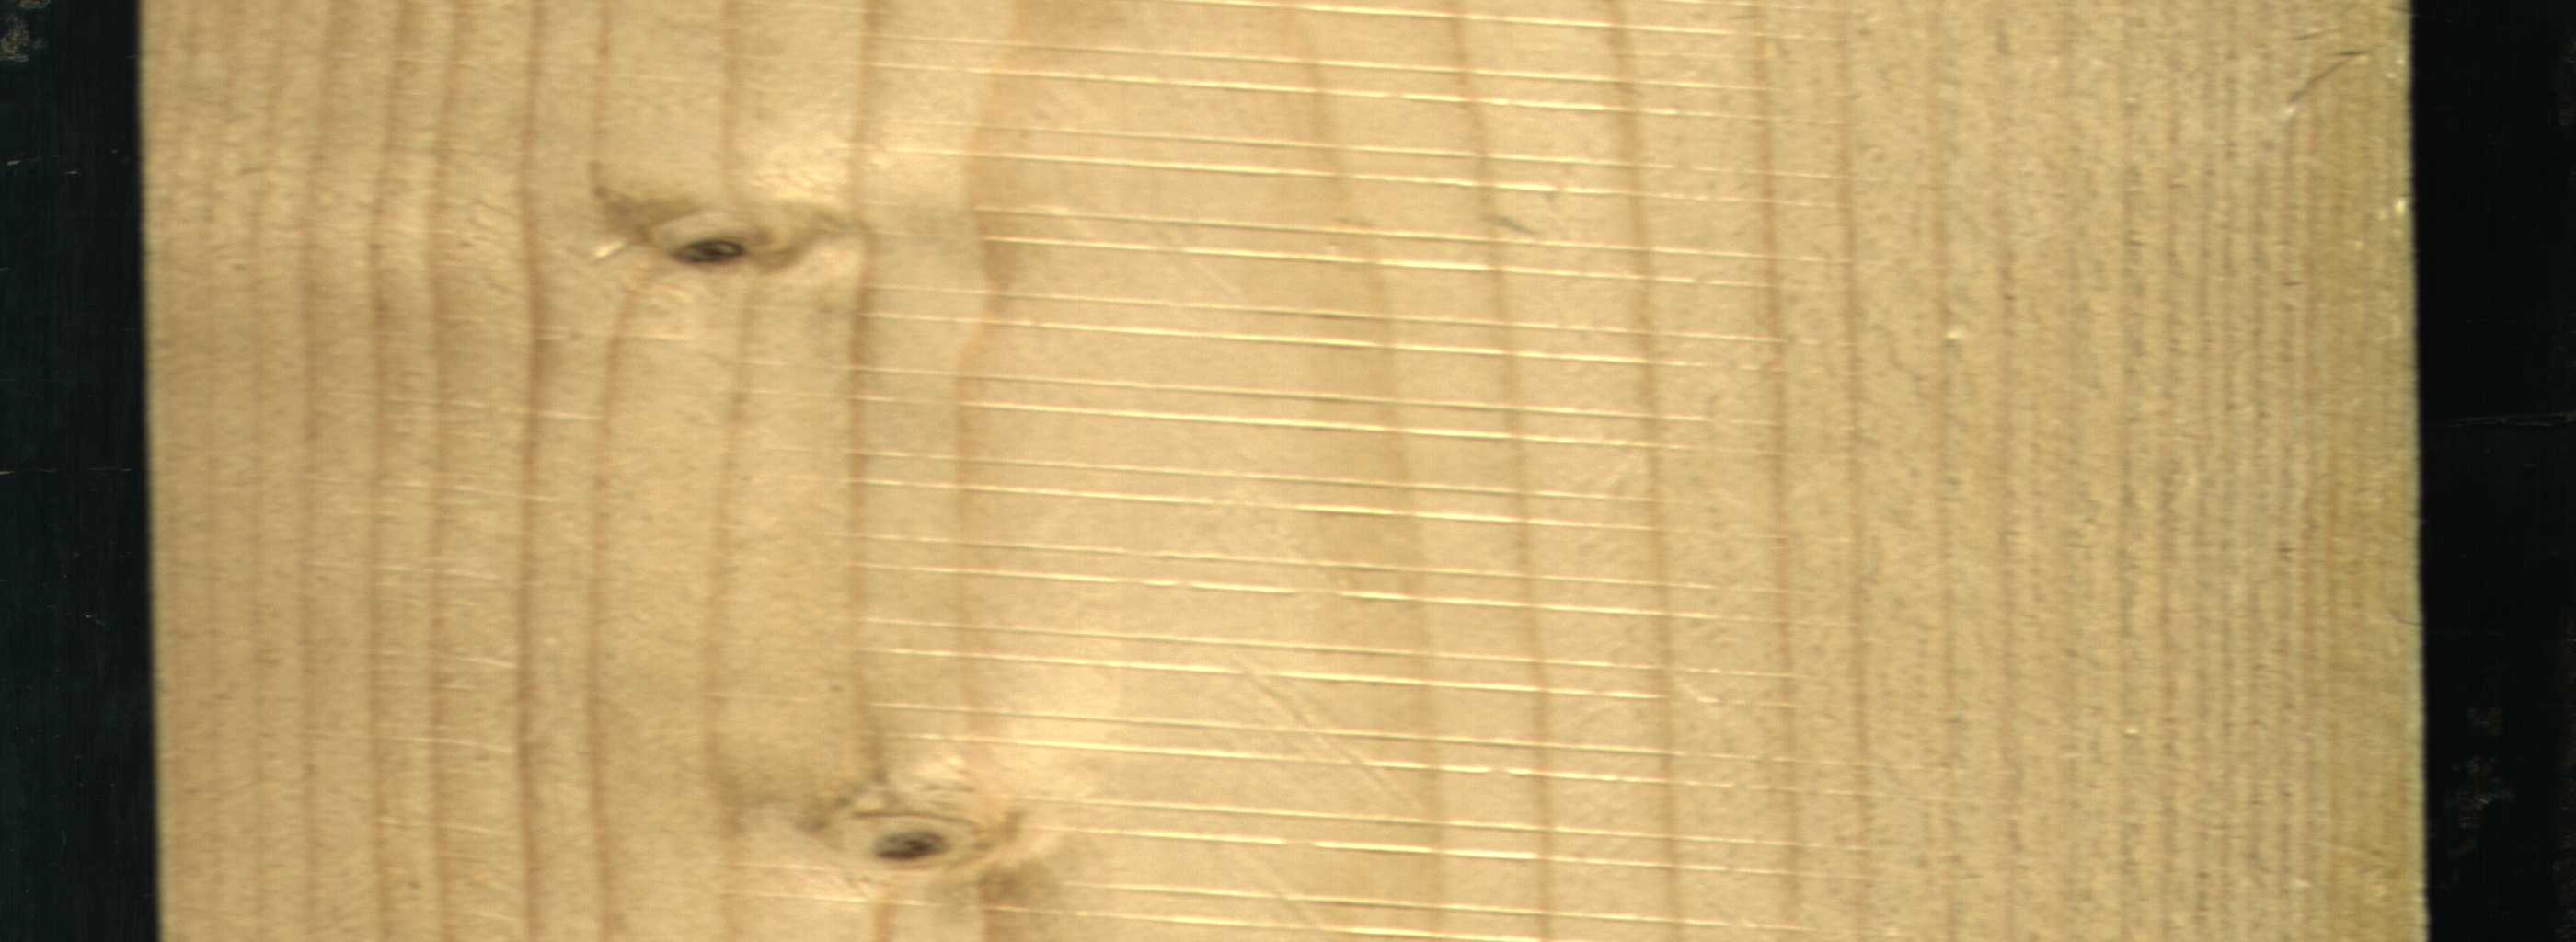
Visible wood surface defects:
Live_Knot
Live_Knot